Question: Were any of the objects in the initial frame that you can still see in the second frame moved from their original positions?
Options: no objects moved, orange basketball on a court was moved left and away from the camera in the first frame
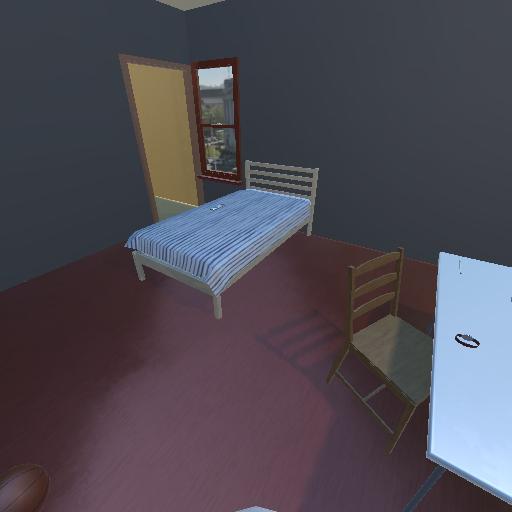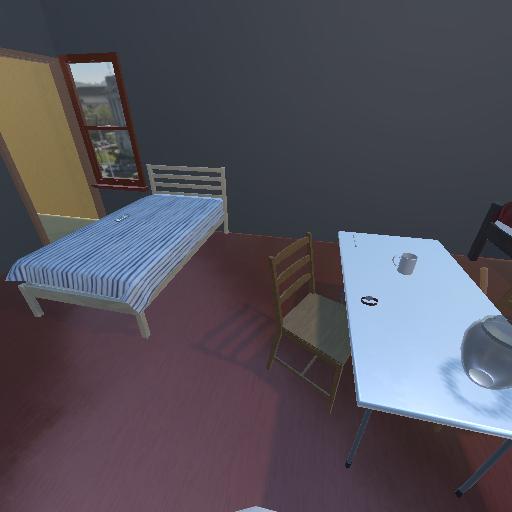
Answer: no objects moved